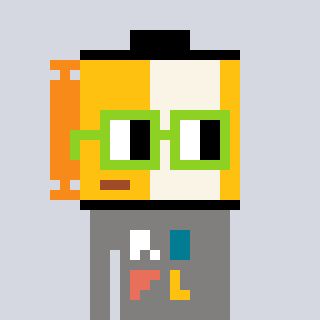
a pixel art character with square light green glasses, a film roll-shaped head and a bluegrey-colored body on a cool background